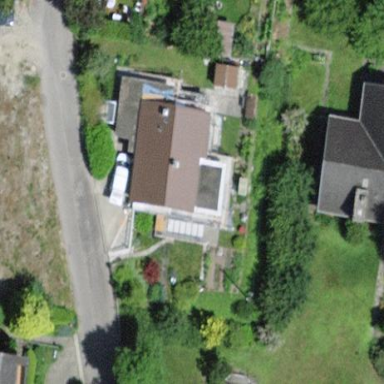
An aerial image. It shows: Simple house.